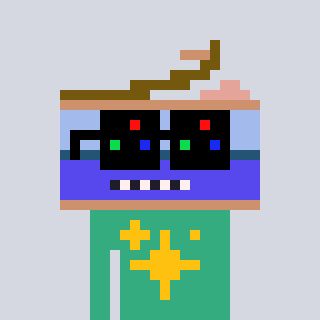
a pixel art character with square black sunglasses, a canned ham-shaped head and a teal-colored body on a cool background